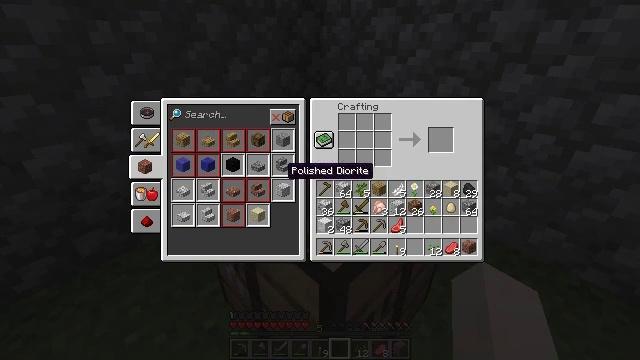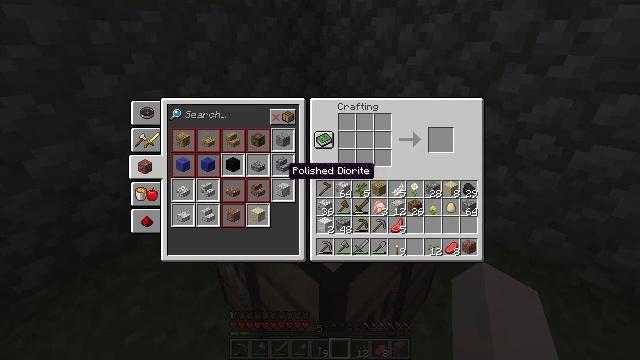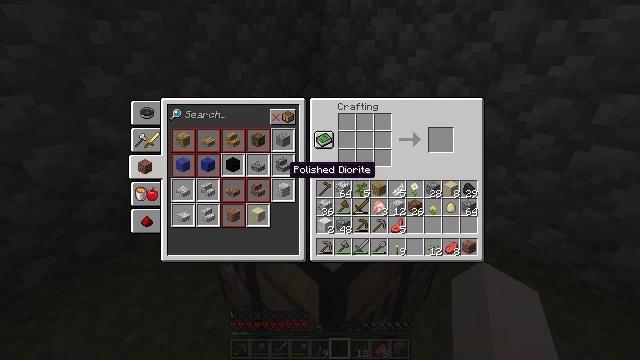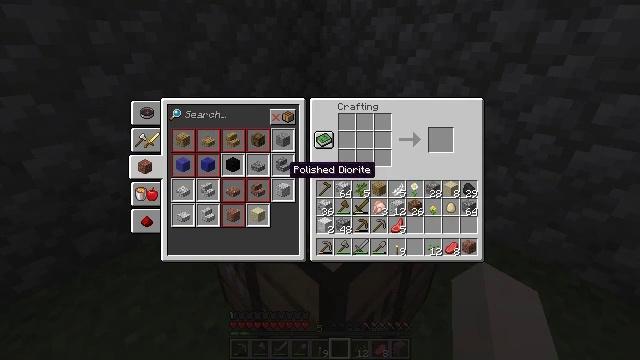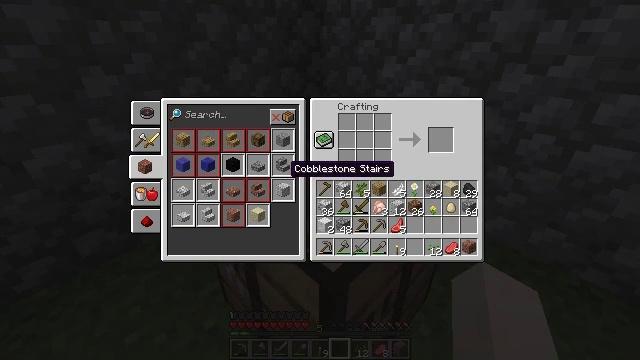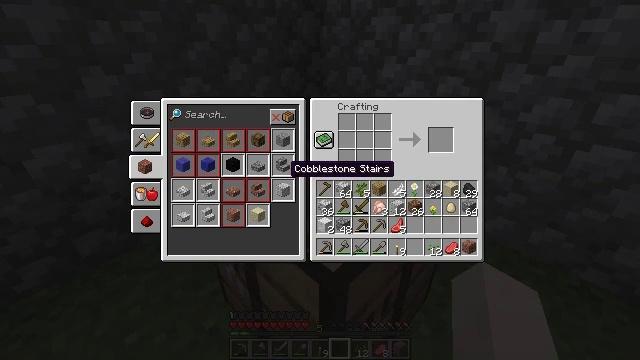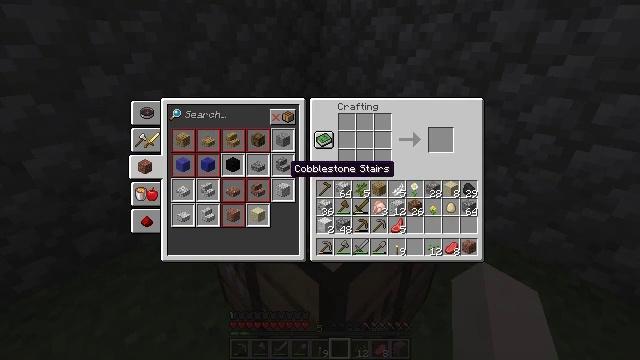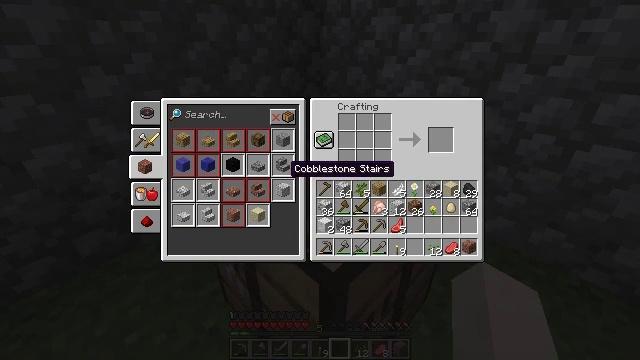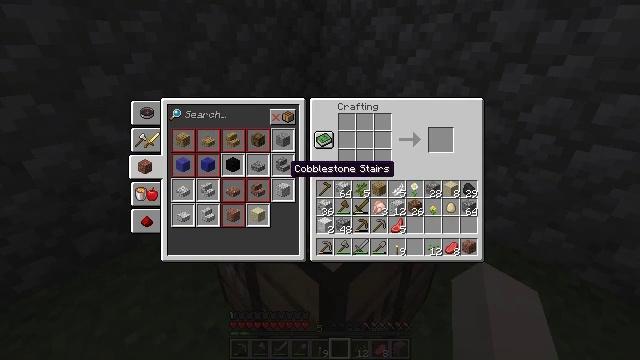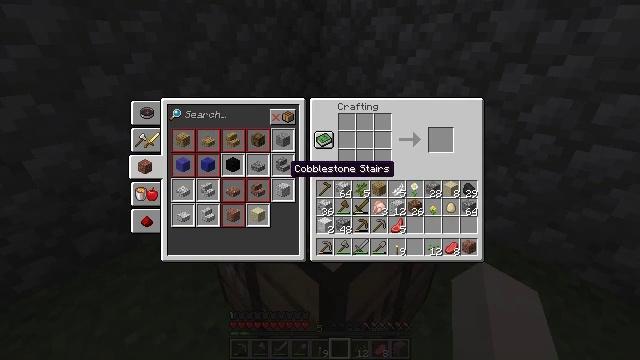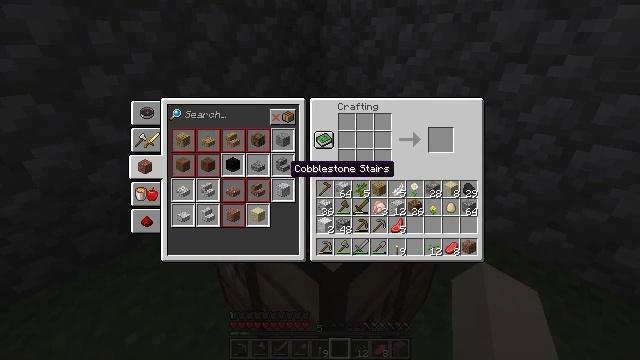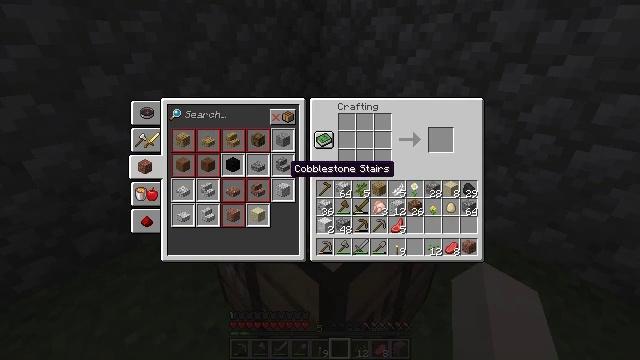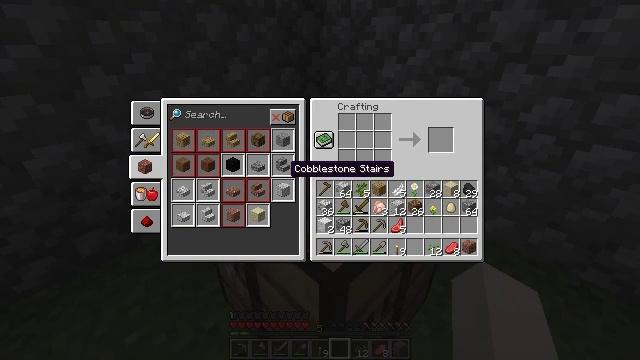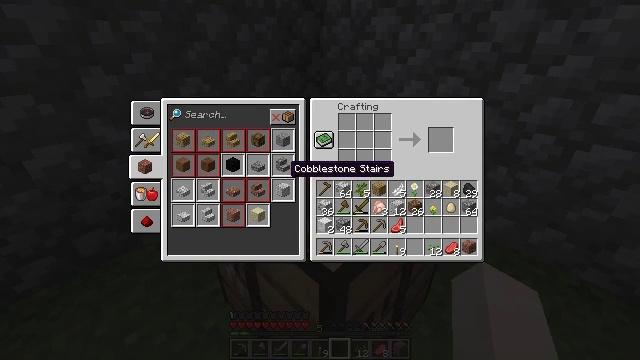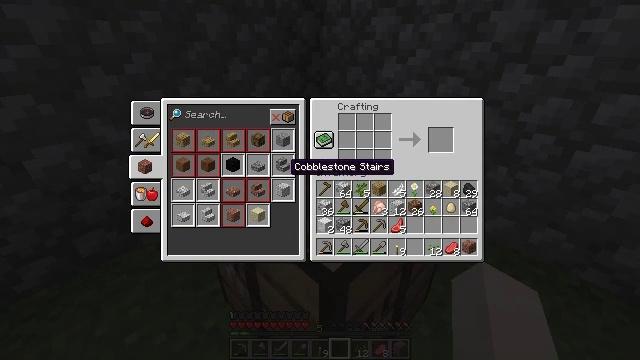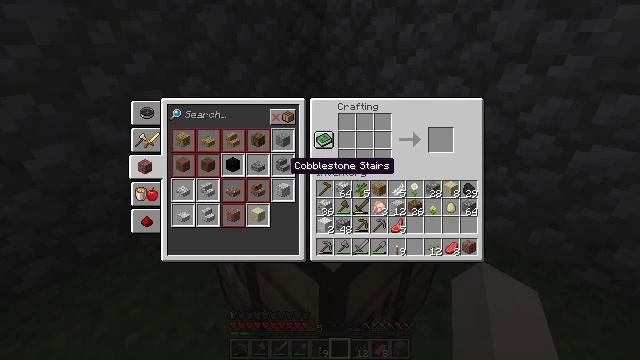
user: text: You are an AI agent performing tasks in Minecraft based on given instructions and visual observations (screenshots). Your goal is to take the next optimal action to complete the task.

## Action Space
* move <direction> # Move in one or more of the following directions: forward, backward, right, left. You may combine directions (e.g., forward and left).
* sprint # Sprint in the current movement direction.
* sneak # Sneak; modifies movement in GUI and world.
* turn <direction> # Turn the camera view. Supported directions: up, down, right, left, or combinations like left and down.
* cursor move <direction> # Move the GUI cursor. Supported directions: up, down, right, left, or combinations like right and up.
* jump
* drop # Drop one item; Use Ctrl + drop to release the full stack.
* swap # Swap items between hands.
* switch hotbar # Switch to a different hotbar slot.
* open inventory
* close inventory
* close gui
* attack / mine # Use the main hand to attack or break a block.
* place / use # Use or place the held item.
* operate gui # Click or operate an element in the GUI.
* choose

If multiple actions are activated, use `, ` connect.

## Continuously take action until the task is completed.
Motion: motion action
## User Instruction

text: Use the crafting grid to make andesite.
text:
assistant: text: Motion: no_op
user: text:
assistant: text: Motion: no_op
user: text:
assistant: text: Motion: no_op
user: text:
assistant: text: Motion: no_op
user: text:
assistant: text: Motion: no_op
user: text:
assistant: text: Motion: no_op
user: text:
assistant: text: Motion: no_op
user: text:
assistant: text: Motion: no_op
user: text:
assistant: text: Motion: no_op
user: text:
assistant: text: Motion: no_op
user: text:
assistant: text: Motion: no_op
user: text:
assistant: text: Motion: no_op
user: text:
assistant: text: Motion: no_op
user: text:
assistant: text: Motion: no_op
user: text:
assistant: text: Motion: no_op
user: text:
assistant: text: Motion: no_op
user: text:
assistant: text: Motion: no_op
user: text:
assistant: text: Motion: no_op
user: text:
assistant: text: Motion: no_op
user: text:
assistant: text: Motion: no_op
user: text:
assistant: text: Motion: no_op
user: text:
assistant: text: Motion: no_op
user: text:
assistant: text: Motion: no_op
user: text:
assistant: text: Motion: no_op
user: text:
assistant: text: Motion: no_op
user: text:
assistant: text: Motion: no_op
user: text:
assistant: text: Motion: no_op
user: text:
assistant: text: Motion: no_op
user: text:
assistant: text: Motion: no_op
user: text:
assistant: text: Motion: no_op